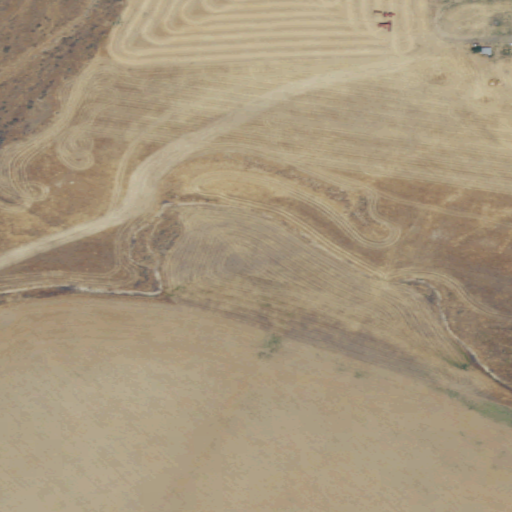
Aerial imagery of valley in Washington named Carter Canyon containing cultivated crops and shrub